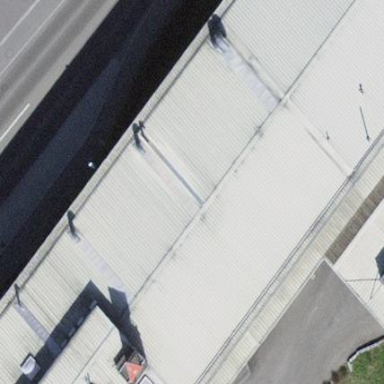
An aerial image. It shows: Industrial building.